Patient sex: M
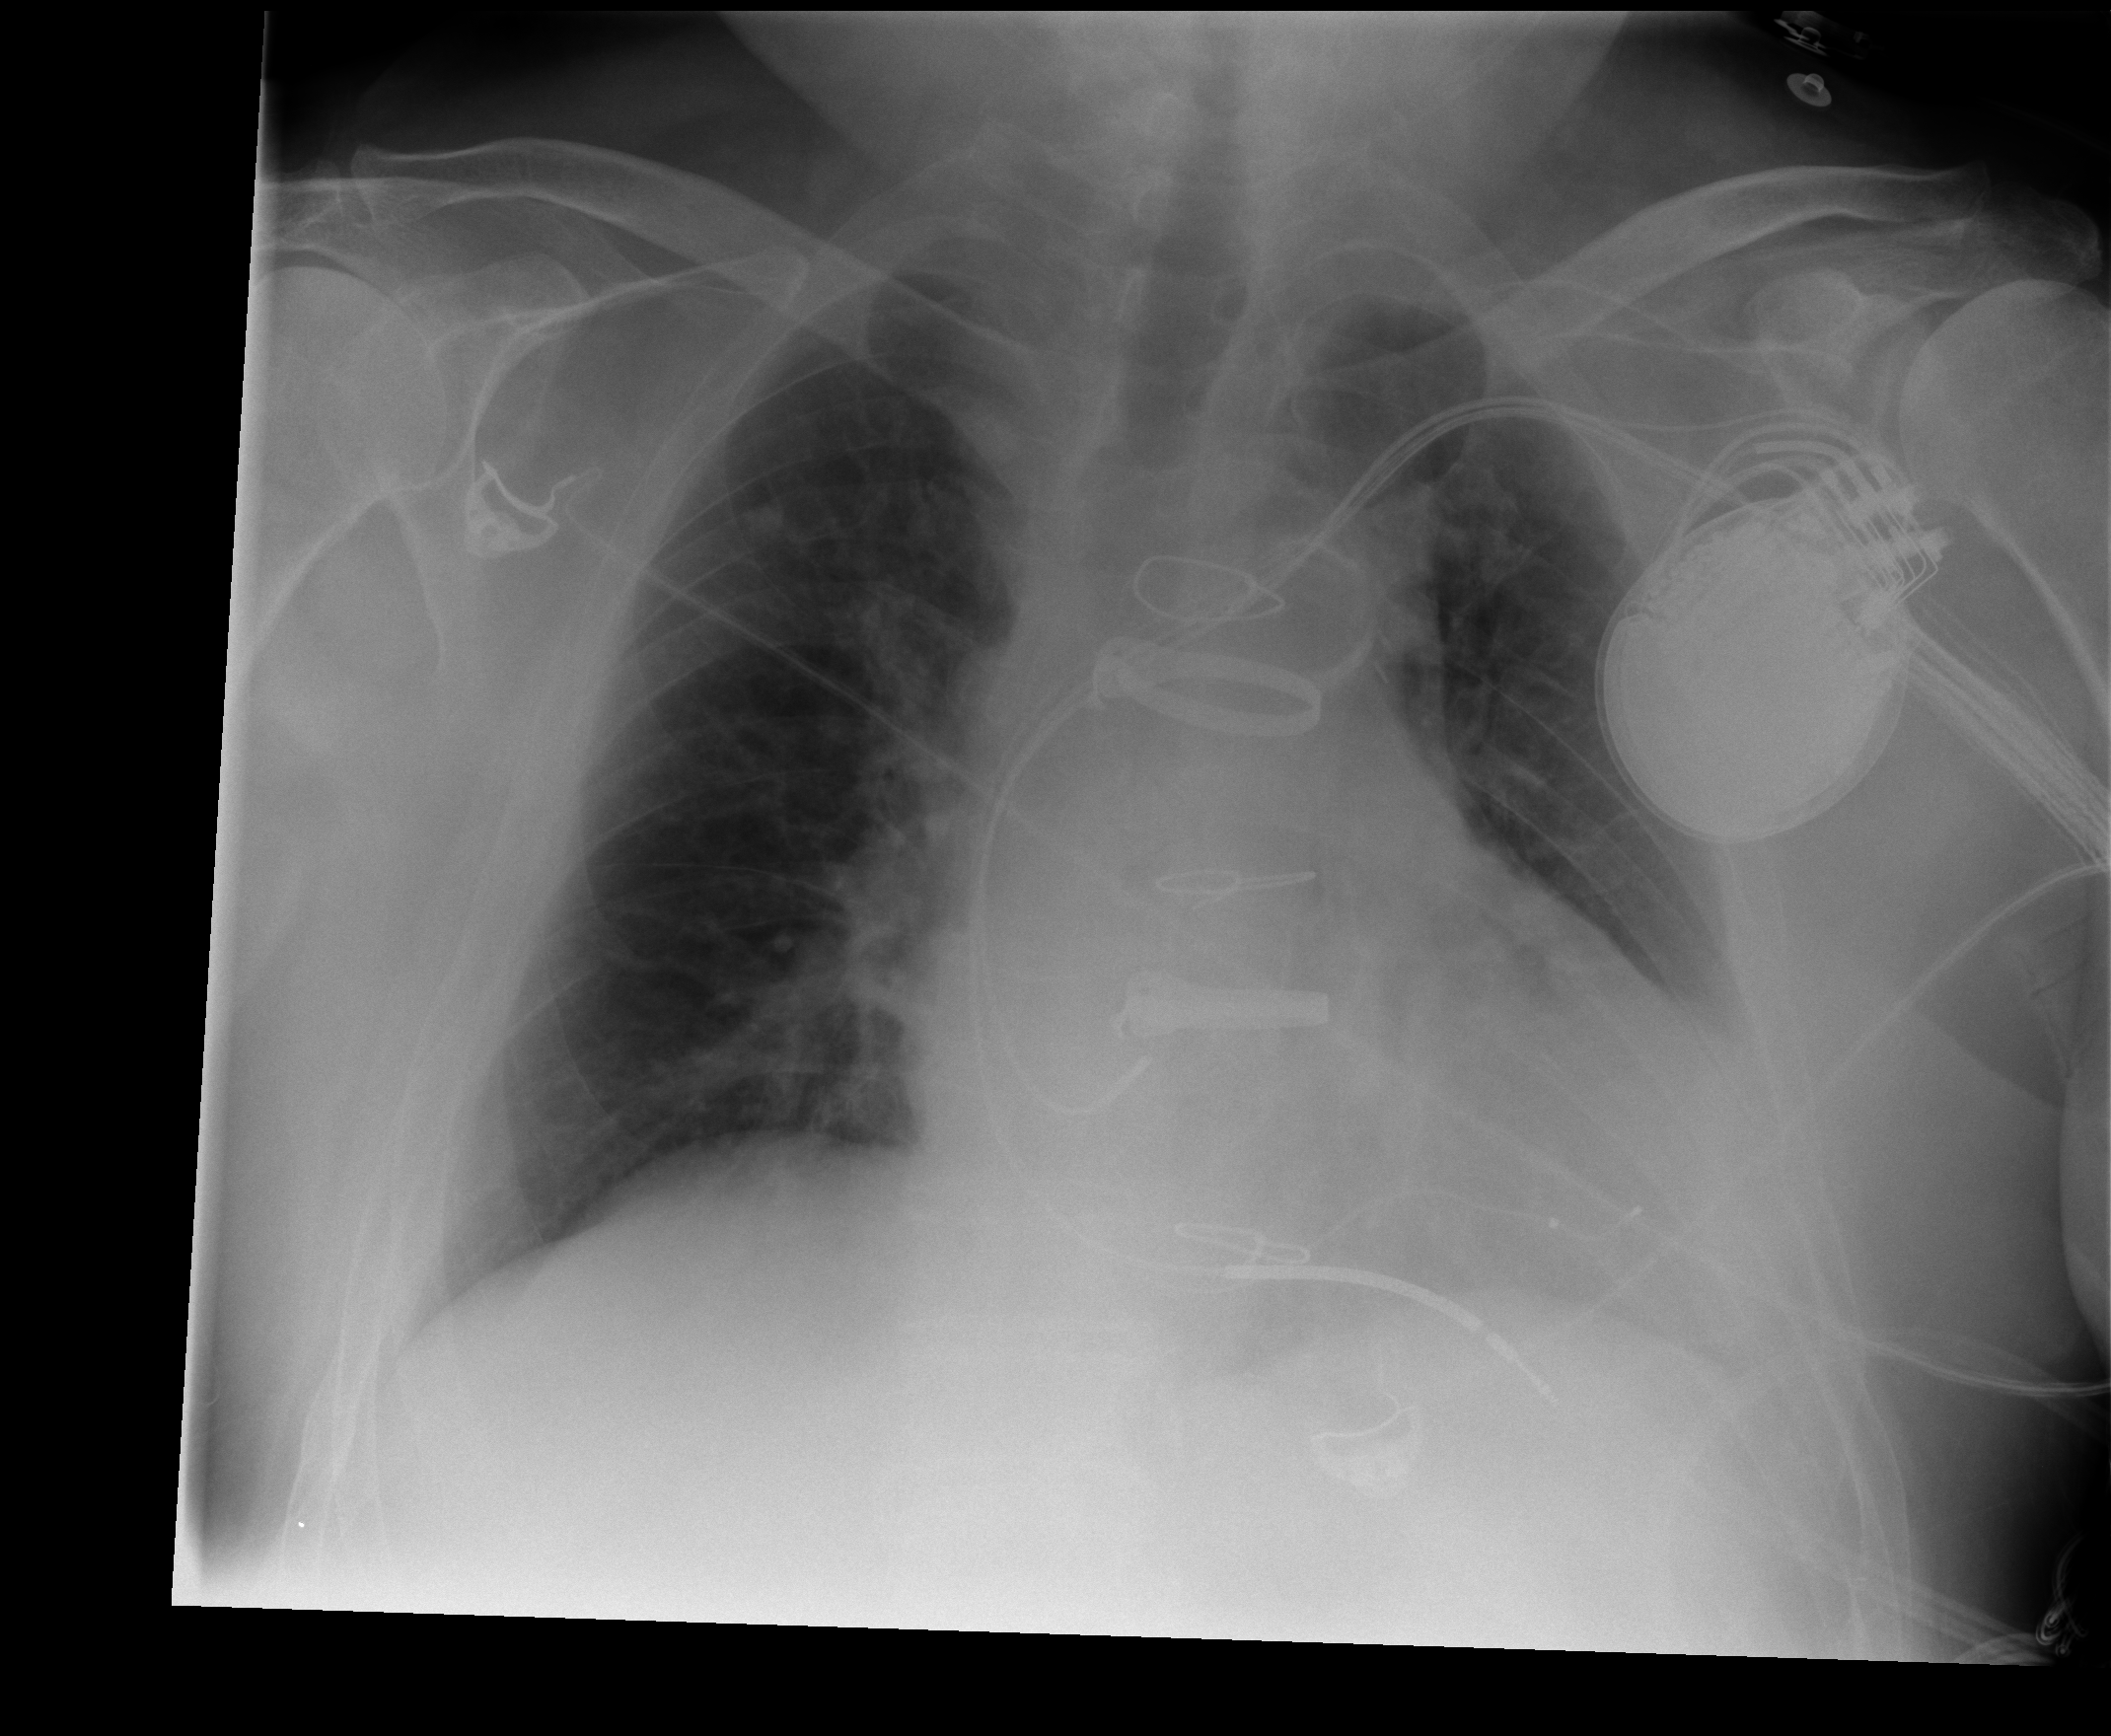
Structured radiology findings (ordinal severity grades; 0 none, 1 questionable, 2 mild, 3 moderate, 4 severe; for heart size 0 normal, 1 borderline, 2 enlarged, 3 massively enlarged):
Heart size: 2
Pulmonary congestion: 0
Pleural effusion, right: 0
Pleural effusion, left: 1
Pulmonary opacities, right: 0
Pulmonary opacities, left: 0
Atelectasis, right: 0
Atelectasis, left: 2